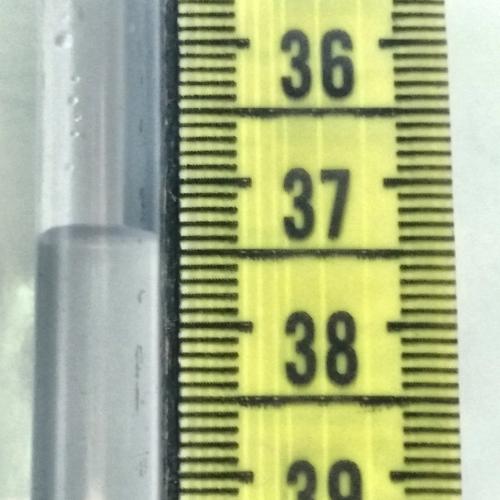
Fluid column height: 37.4 cm